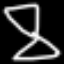
Label: hourglass